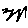
Label: zigzag